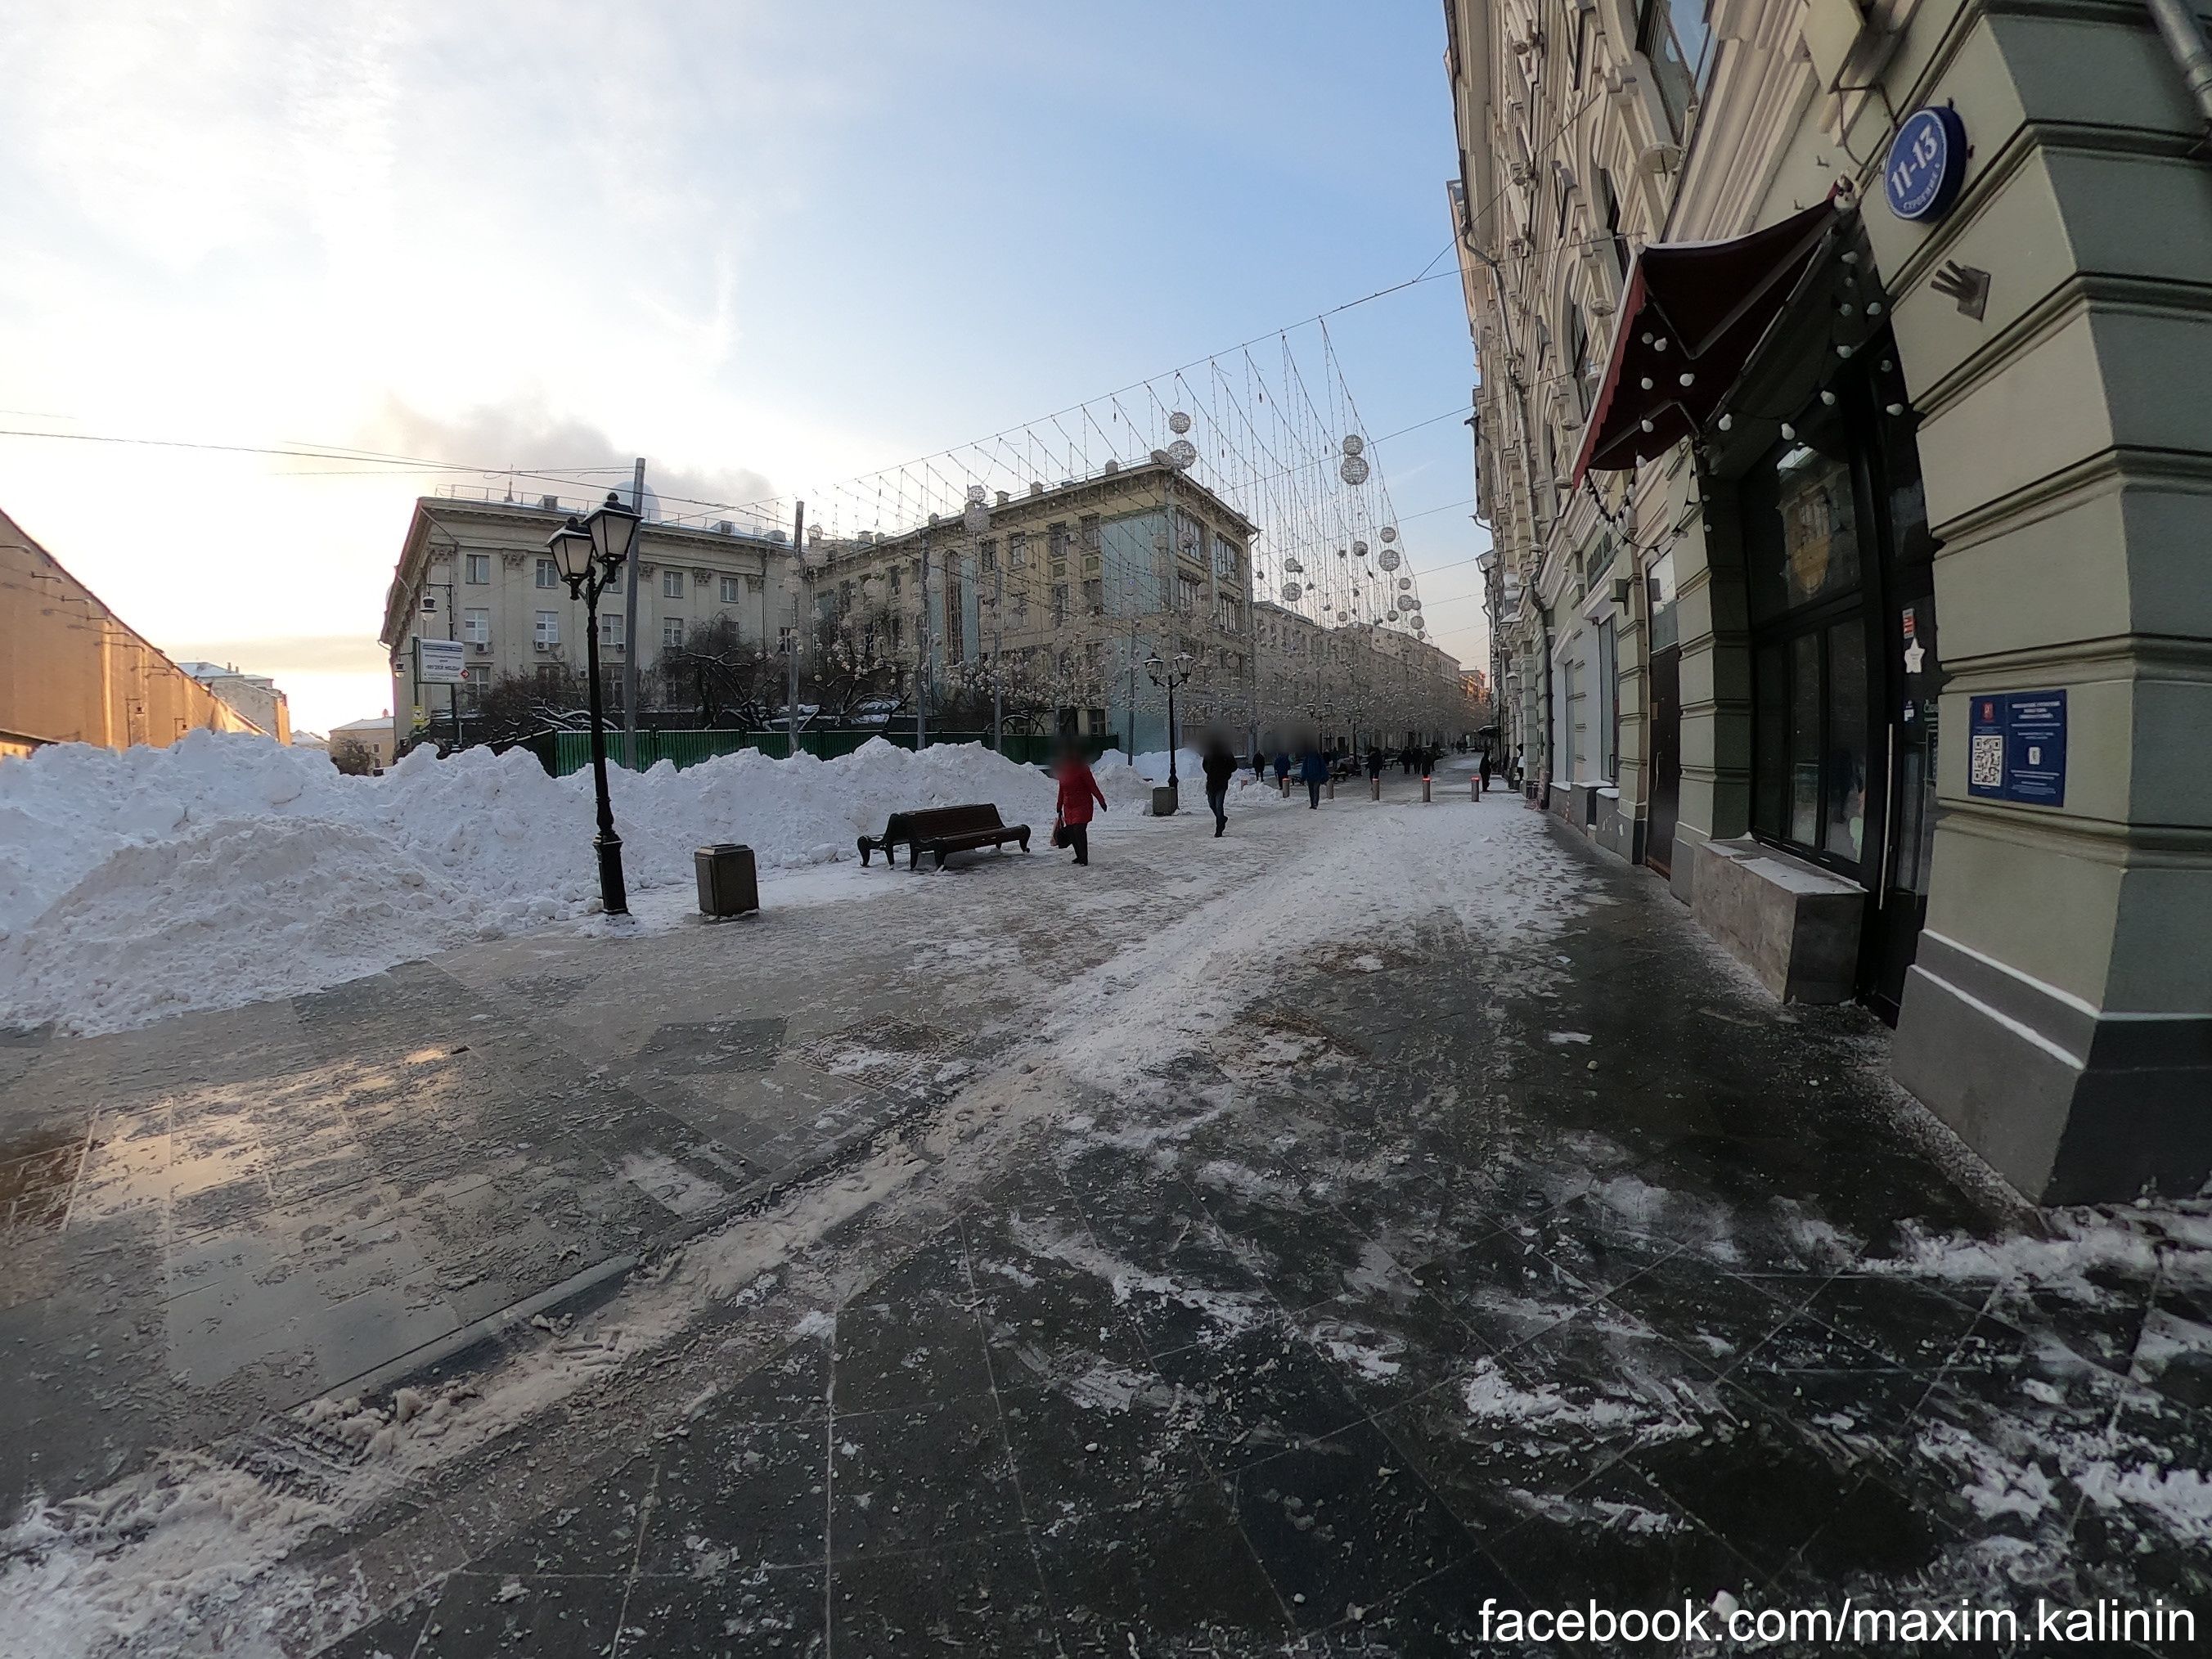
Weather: snowy
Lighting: day
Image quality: good
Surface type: walking surface
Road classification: pedestrian, unclassified
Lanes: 2
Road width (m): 2.1
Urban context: urban centre
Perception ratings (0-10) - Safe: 4.28, Lively: 8.29, Beautiful: 3.79, Boring: 6.14, Depressing: 6.55, Wealthy: 6.84